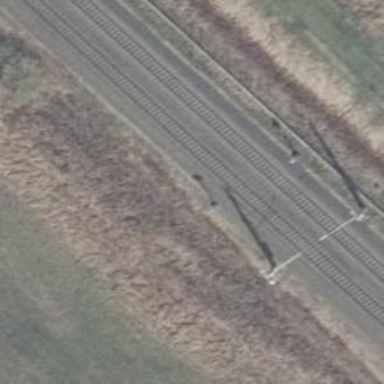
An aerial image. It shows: Railway signal.